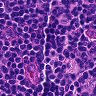
Metastatic tissue present: no